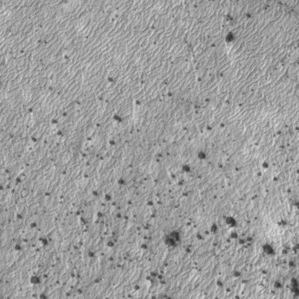
Label: frost